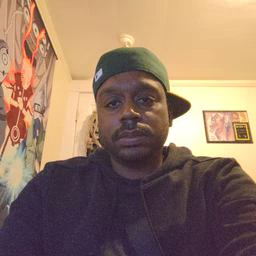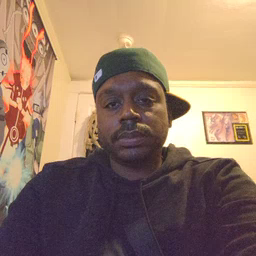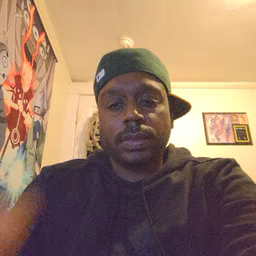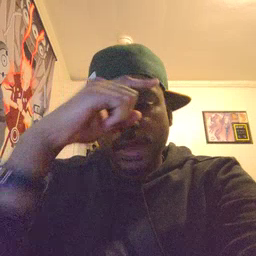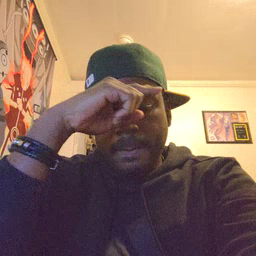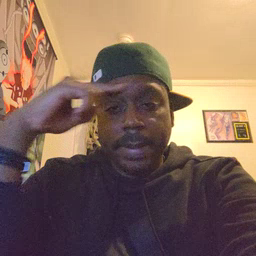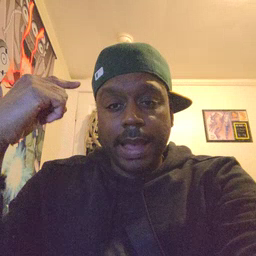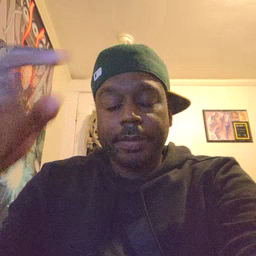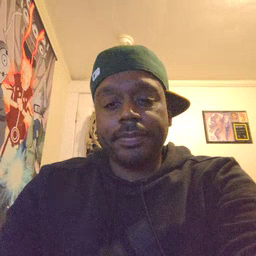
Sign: black